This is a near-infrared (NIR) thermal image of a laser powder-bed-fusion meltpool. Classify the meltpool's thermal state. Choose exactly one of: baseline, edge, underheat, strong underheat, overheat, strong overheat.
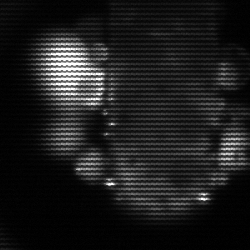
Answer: strong underheat